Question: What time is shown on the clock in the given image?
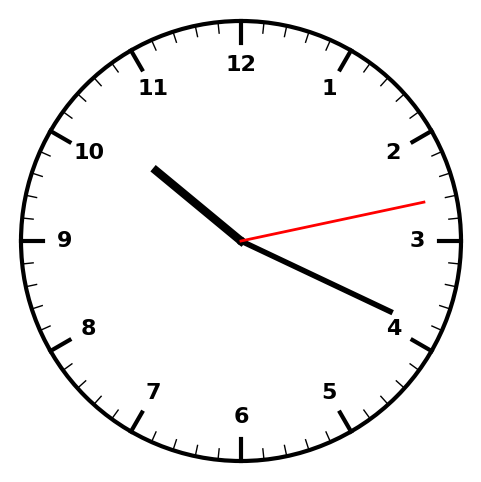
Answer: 10:19:13